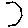
Label: hexagon